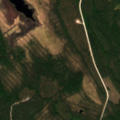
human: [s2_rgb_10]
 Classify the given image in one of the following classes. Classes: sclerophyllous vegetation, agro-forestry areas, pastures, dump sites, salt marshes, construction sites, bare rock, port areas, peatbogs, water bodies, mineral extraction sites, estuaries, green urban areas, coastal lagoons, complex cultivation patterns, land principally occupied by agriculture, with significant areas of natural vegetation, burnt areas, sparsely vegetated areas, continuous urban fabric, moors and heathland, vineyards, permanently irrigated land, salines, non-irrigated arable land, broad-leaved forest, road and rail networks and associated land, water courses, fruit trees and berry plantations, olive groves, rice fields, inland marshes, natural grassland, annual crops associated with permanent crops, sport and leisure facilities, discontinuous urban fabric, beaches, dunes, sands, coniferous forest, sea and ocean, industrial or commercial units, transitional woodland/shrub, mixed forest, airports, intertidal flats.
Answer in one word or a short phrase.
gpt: coniferous forest, peatbogs